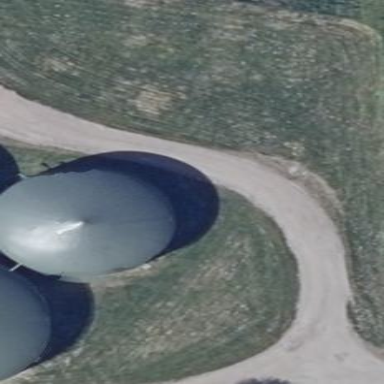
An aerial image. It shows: Building with storage tank.